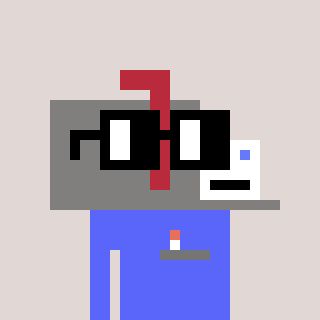
a pixel art character with square black glasses, a mailbox-shaped head and a purple-colored body on a warm background